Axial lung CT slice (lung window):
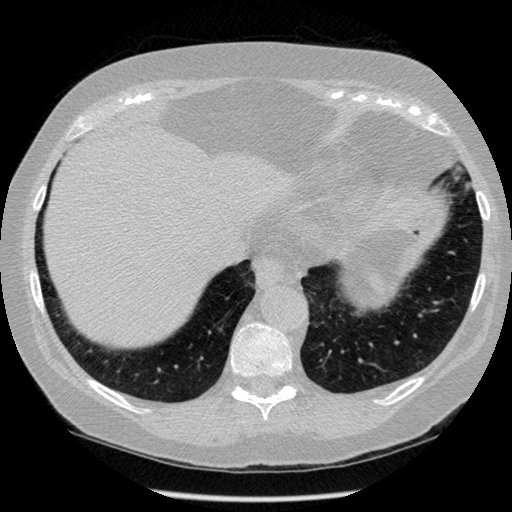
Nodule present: no